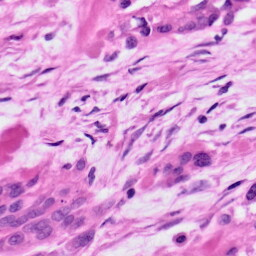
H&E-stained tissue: Ovarian